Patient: sex F, age 39
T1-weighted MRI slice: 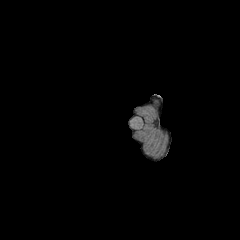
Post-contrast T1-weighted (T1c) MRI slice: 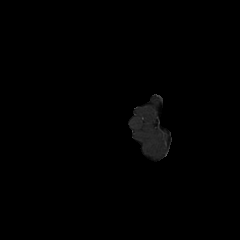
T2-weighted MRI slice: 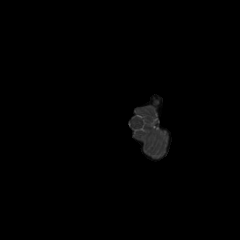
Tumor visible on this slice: no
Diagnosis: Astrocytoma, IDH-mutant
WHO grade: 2